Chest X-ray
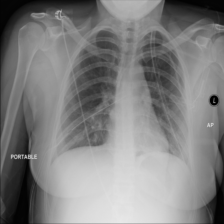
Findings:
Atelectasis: negative
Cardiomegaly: negative
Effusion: negative
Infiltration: positive
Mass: negative
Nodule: negative
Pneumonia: negative
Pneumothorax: negative
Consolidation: negative
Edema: negative
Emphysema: negative
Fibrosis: negative
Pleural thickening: negative
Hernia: negative